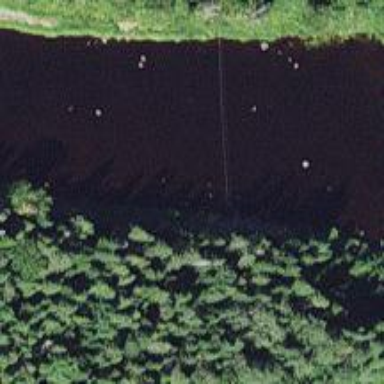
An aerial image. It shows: Path crossing over bridge designed for backcountry skiing.